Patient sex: M
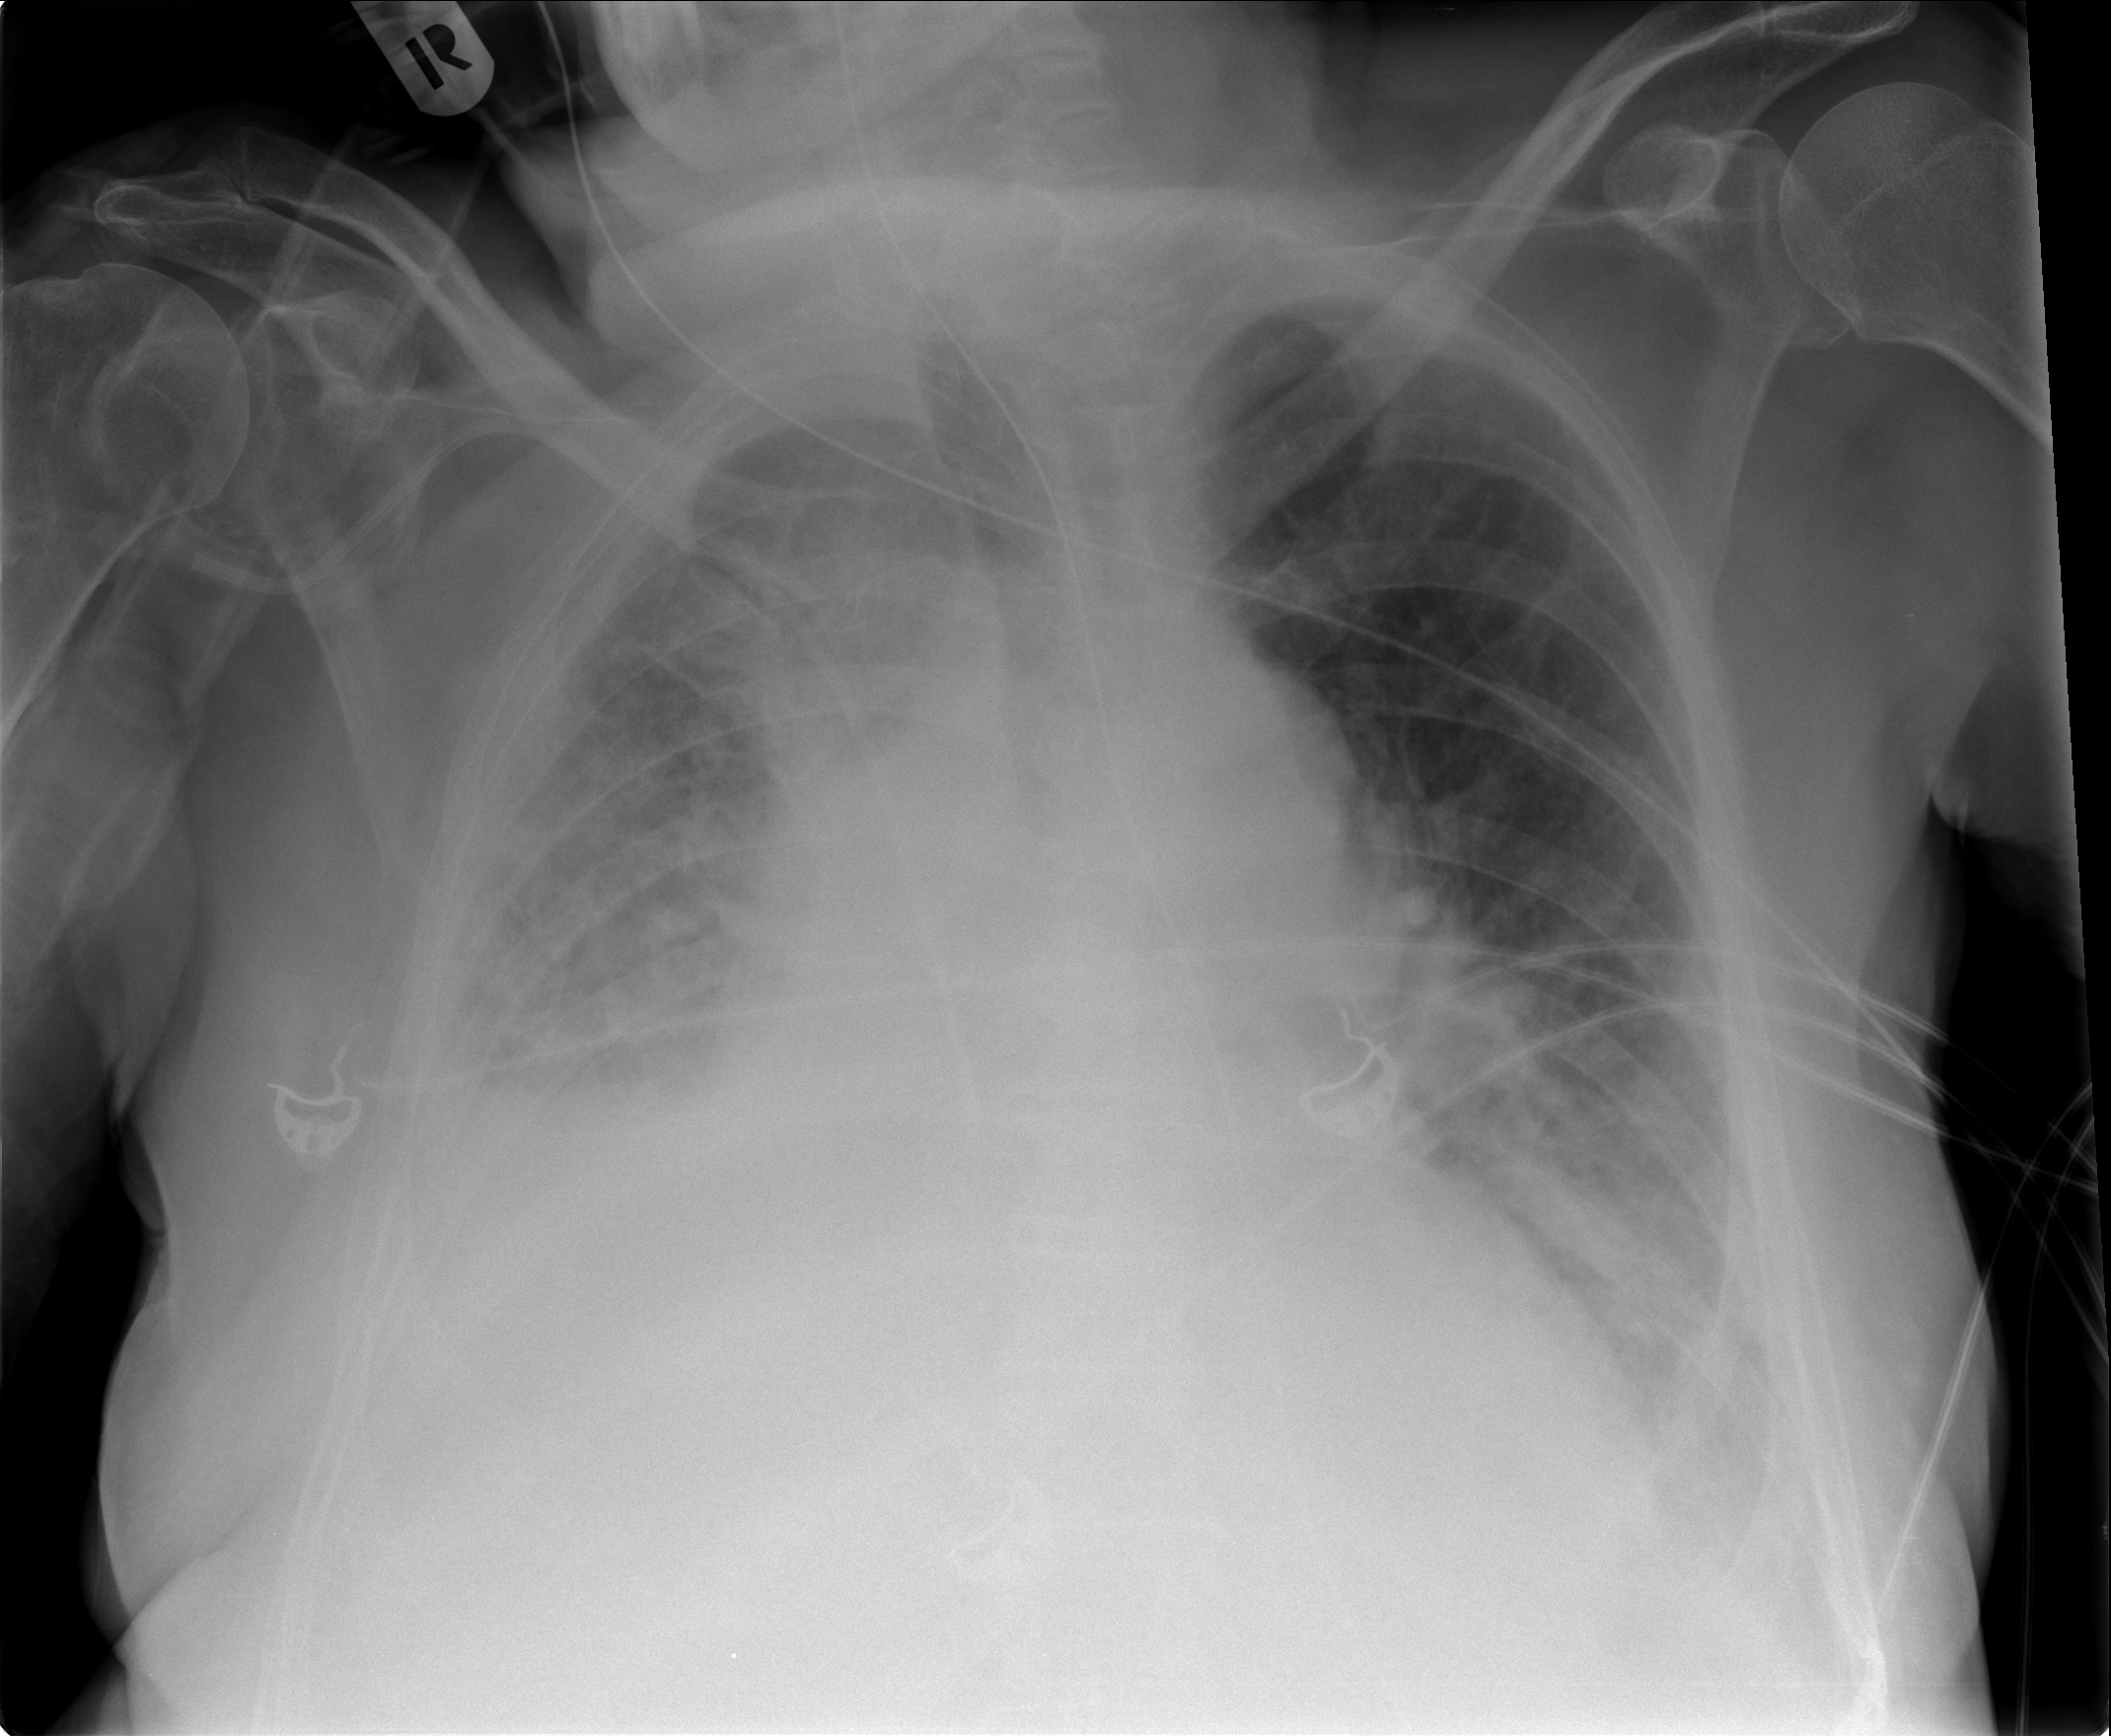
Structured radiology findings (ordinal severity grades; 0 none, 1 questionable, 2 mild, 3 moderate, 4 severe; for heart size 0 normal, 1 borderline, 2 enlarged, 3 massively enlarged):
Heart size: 2
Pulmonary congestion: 2
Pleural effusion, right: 3
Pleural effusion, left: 2
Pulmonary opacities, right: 3
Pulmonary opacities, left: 2
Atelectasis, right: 3
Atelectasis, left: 2